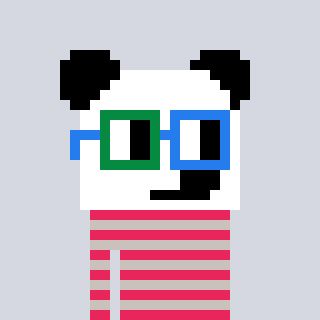
a pixel art character with square green and blue glasses, a panda-shaped head and a foggrey-colored body on a cool background